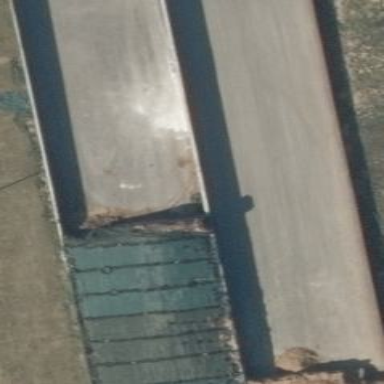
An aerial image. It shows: Bunker silo.